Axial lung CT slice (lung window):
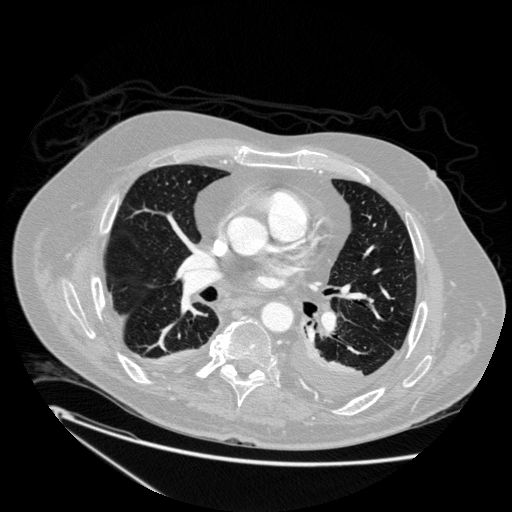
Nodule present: no